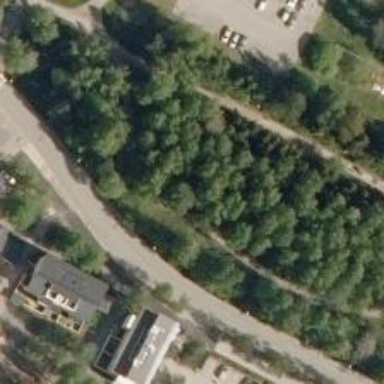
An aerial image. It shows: Nordic path road.